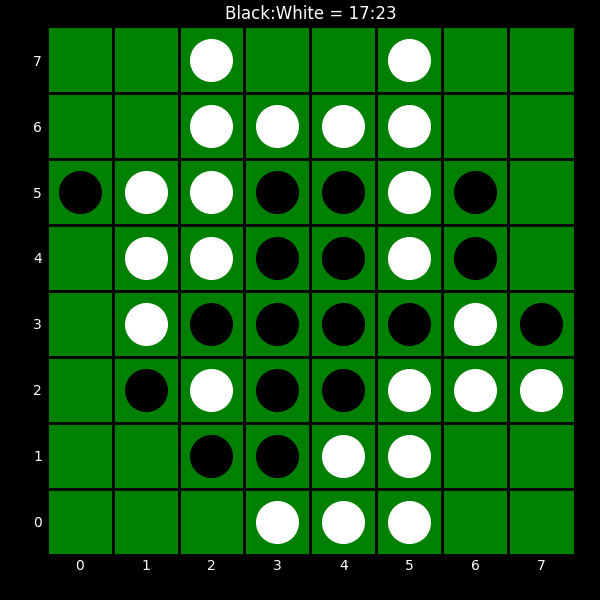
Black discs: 17
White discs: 23